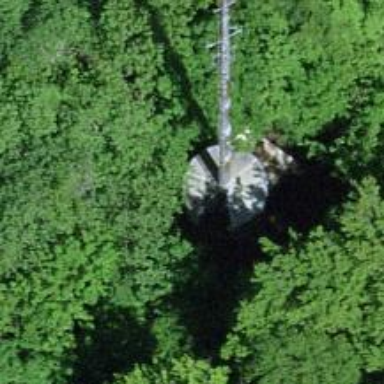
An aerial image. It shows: Antenna made by man.